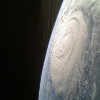
Label: cloud